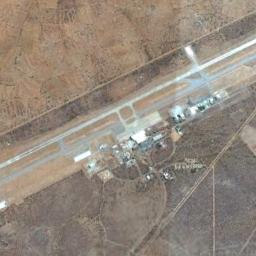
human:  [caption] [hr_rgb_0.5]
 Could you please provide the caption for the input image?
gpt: An airport with two parallel runways in the vacant lot and some buildings beside .

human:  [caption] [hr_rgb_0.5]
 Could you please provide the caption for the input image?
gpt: A runway at the airport was surrounded by a brown farmland with several airport houses next to the runway .

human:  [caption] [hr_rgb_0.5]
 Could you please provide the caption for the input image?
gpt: There is an airport built in deserted land .

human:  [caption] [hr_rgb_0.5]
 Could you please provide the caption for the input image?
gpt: The greening of this airport is very good .

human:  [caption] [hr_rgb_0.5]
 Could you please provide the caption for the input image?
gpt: There are straight roads in the airport .